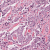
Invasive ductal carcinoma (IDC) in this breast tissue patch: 1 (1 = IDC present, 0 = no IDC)